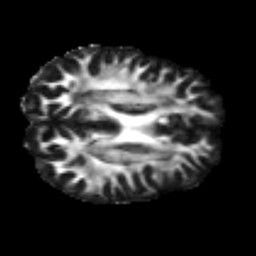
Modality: FA
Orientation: axial
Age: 21
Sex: male
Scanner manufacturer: siemens
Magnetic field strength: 3 T
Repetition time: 2.3 s
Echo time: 0.085 s